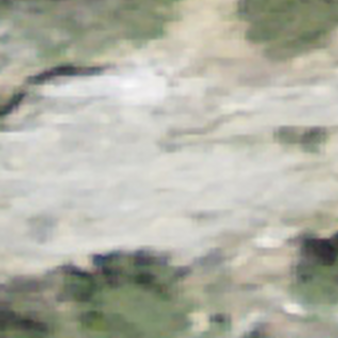
Label: other